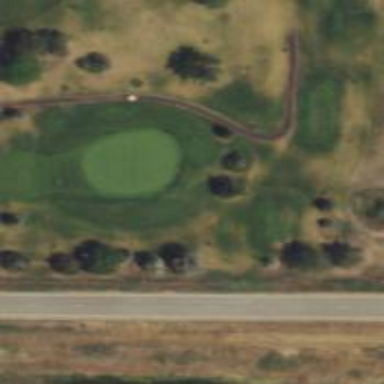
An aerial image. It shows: Golf hole.